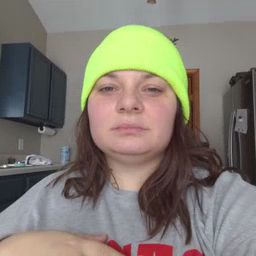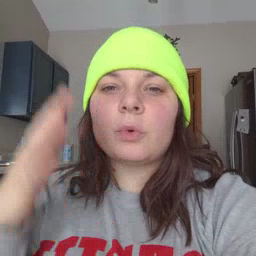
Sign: garbage